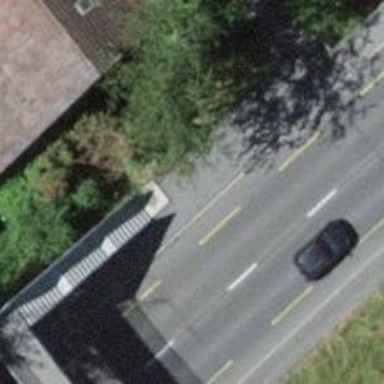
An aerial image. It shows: Road with steps.